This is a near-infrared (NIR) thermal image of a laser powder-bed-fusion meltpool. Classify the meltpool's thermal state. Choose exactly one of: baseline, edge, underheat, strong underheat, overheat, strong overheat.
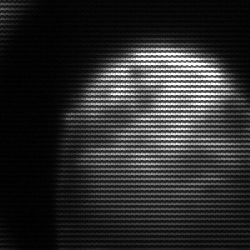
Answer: edge